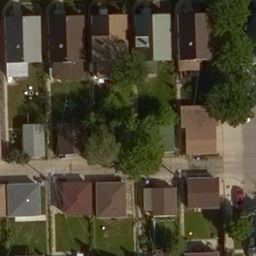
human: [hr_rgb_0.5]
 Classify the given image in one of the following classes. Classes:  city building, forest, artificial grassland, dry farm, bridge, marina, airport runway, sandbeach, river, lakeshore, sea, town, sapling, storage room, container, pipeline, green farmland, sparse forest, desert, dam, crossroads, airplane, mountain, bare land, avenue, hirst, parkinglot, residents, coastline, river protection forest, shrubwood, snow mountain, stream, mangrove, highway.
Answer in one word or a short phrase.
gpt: residents